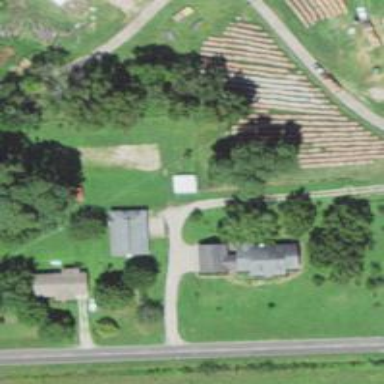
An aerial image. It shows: Driveway leading to service road.